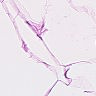
Metastatic tissue present: no